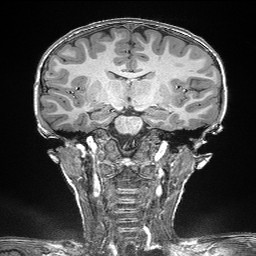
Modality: T1w
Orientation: sagittal
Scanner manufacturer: siemens
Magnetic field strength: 3 T
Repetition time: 2.3 s
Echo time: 0.00298 s